Question: I'm using the <URL> and I have a checkbox on my page. It gets rendered as follows -
'''
<div class="icheckbox_minimal" style="position: relative;" aria-checked="false" aria-disabled="false">
<input id="subscribeAddress" type="checkbox" style="position: absolute; opacity: 0;">
<ins class="iCheck-helper" style="position: absolute; top: 0%; left: 0%; display: block; width: 100%; height: 100%; margin: 0px; padding: 0px; background: none repeat scroll 0% 0% rgb(255, 255, 255); border: 0px none; opacity: 0;"></ins>
</div>
'''

(note how a sprite is used to display the checkbox, while the actual input element is given an opacity of 0)
I now wish to change the checked property of the checkbox with jQuery. How would I go about doing this? I have tried the following without any luck -
'''
$("#subscribeAddress").prop("checked", true);
$(".icheckbox_minimal").prop("aria-checked", true);
'''
I have found a solution to my question and posted an answer below, but am still open to suggestions on better approaches.
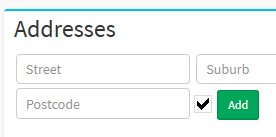
Answer: It seems that adding the "checked" class to div of class "icheckbox_minimal" is what I was looking for.
Is directly modifying this div considered to be the correct way to do this? Or should I be another way?
I'll leave my question unanswered for a little while, to give someone a chance to supply a better answer (if one exists). I feel like marking my own answer is cheating :p